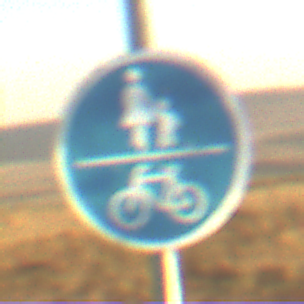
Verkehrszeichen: GemeinsamerGehUndRadweg
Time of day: SunriseSunset
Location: Outdoor (Nature)
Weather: Clear
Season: NotSpecified
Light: Natural